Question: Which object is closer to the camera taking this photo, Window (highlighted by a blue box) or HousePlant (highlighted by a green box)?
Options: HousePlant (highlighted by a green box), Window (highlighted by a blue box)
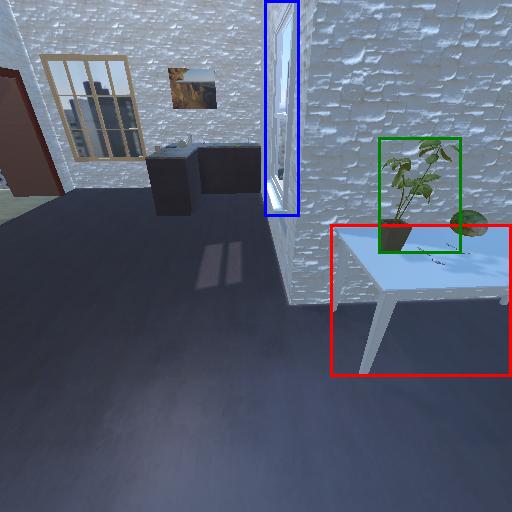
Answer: HousePlant (highlighted by a green box)